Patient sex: F
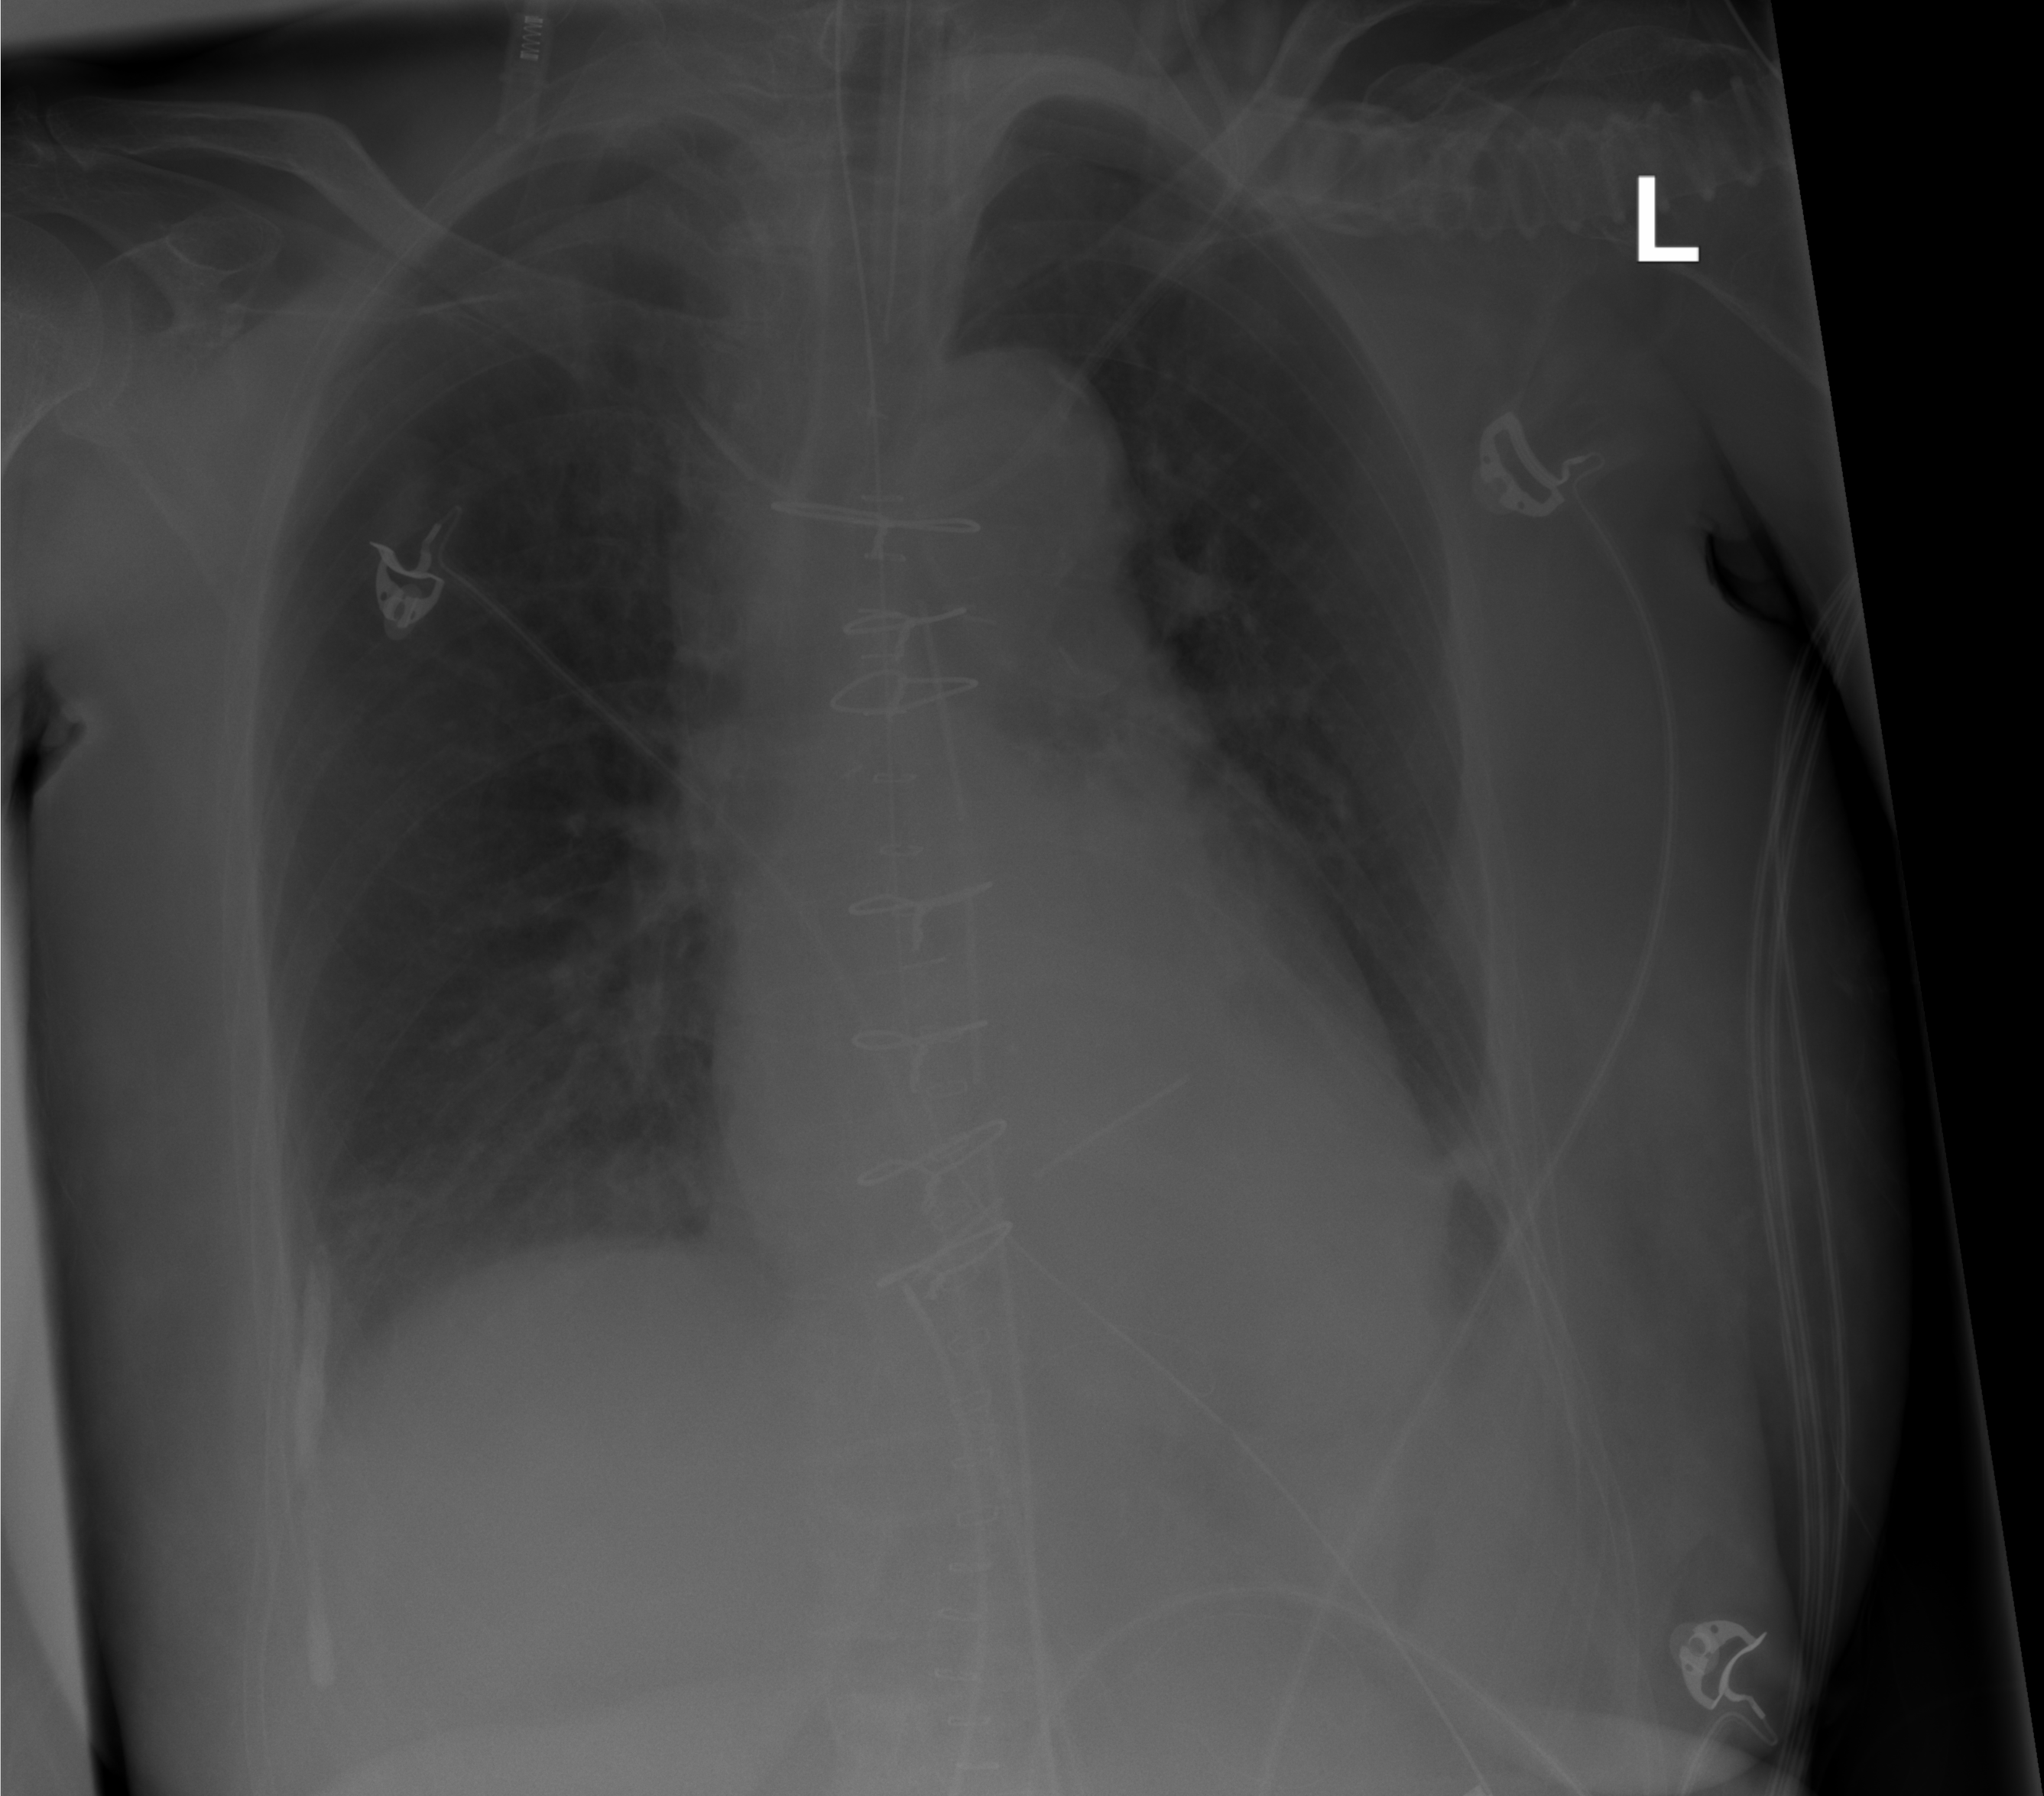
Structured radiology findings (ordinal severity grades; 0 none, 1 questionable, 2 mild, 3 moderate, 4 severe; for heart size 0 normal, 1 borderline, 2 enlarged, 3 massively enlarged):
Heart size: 2
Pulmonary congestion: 0
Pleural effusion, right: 1
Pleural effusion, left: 2
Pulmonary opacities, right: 0
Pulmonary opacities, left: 0
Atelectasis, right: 0
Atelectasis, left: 2